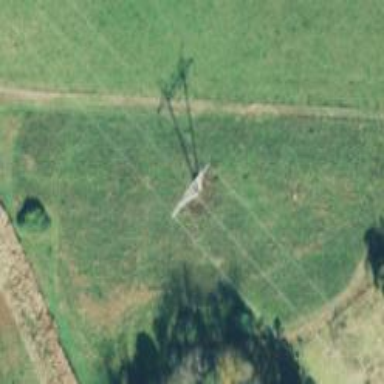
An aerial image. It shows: Lattice structure tower used for power distribution.